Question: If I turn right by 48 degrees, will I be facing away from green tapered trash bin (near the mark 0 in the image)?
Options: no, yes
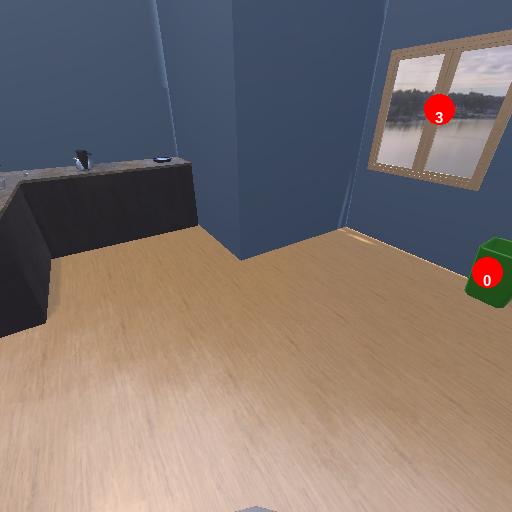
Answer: no